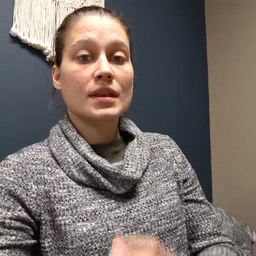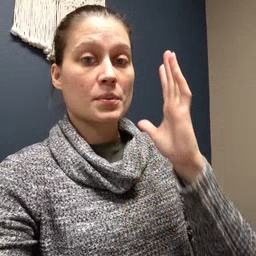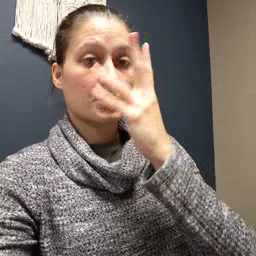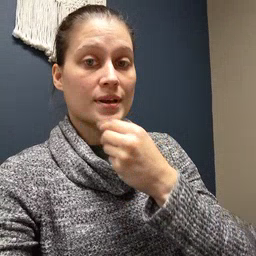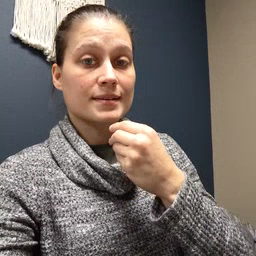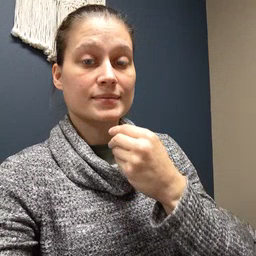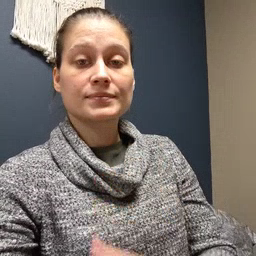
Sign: pretty